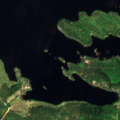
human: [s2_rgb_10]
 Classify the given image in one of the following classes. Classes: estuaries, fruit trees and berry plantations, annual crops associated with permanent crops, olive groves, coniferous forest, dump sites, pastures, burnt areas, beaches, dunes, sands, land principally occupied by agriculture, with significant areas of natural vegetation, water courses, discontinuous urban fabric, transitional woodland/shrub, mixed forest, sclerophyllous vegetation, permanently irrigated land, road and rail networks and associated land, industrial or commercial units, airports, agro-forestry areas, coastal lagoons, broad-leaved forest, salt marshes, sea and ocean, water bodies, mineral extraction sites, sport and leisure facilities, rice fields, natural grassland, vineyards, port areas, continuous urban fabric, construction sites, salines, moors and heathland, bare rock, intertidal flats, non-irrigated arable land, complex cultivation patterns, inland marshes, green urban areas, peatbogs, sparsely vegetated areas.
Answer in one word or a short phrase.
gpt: coniferous forest, mixed forest, water bodies